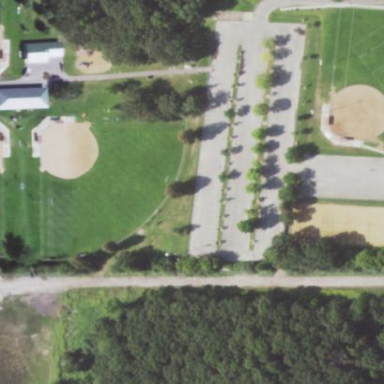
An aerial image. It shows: Baseball pitch for leisure land.